Question: I am using 3d modifiers <URL> the lights are not updated, the cube is still shaded as if nothing changed.
So I tried
'cube.geometry.computeVertexNormals()'
and
'cube.geometry.computeFaceNormals()'
but after that the cube is not rendered like a cube anymore but like an "ugly sphere":

On the left is shading after 'computeVertexNormals()', on the right is the original shading.
How can I update the shading after the geometry changes?
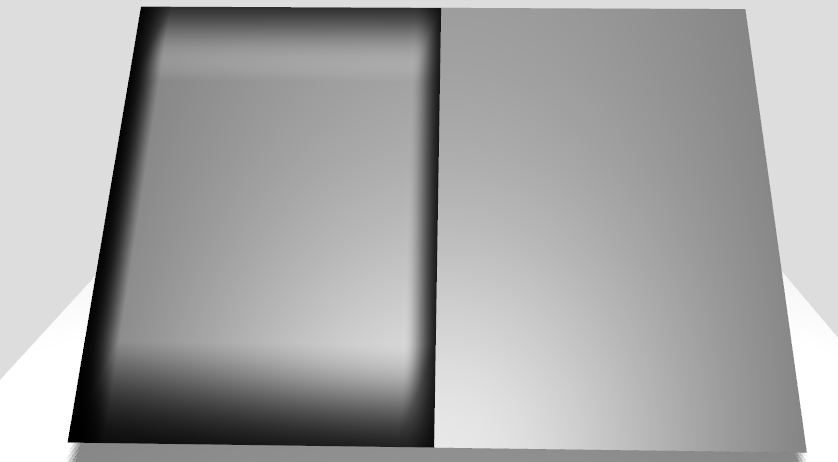
Answer: If you use MOD3 to modify just the geometry, then you are going to have to update the normals yourself.
'''
geometry.computeVertexNormals();
'''
Each new vertex normal will be the normalized sum of the face normals of the neighboring faces that share that vertex.
If you don't like the way that three.js does it, your only choice is to modify the vertex normals yourself.
three.js r.85